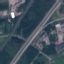
Land use / land cover: Highway